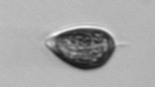
Label: Prorocentrum_triestinum